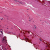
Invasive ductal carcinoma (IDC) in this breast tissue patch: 0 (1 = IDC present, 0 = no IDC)